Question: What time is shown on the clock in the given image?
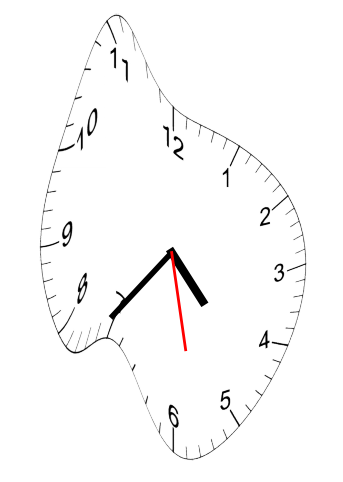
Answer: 04:36:28